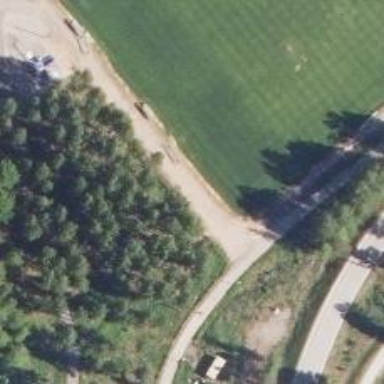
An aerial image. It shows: Footway with Nordic ski trail. The ski trail is groomed for classic and skating styles.